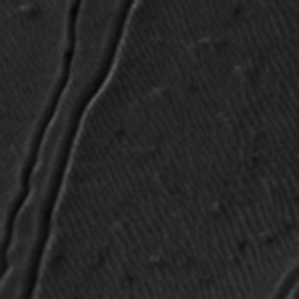
Label: frost